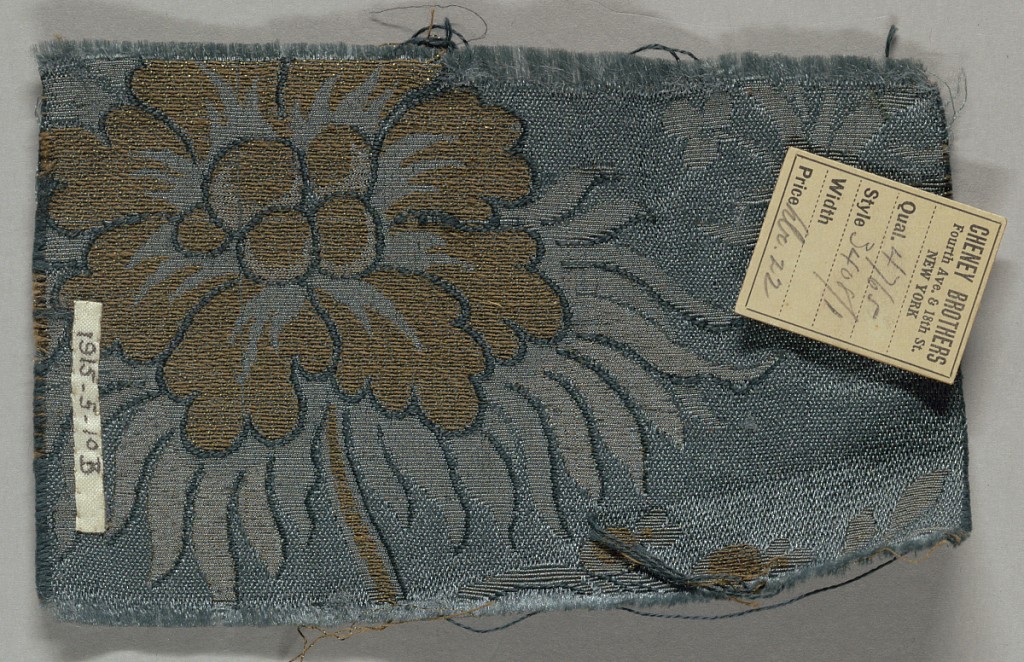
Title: Sample
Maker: Cheney Brothers, South Manchester, Connecticut, USA
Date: ca. 1915
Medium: silk, metallic thread Technique: compound satin weave
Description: Reproduction textile inspired by a French eighteenth century example in the Cooper Union Museum collection. Design has figures in Chinese costume fishing in a small boat with water lilies and other plants on a blue ground.